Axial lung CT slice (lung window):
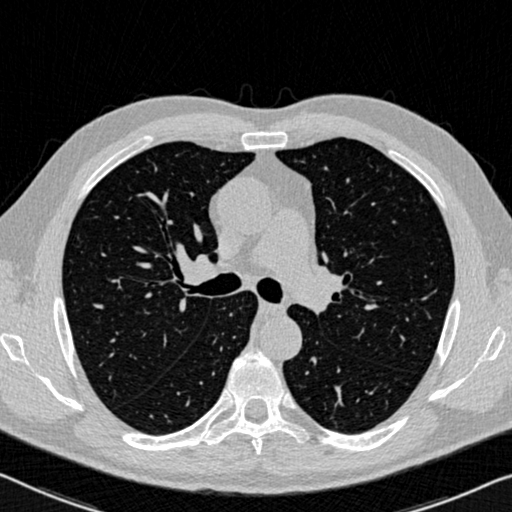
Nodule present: no